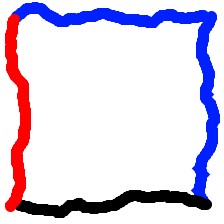
Shape: square